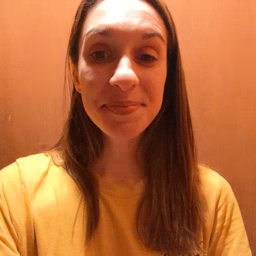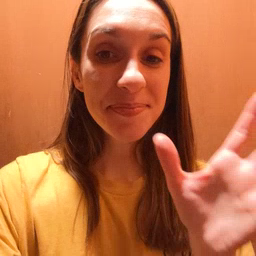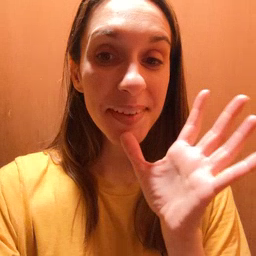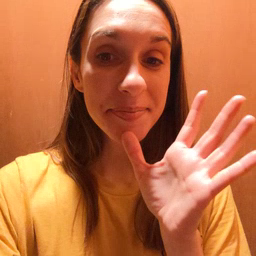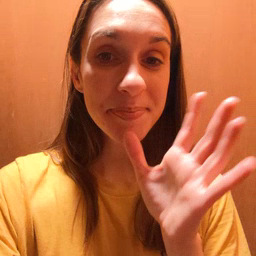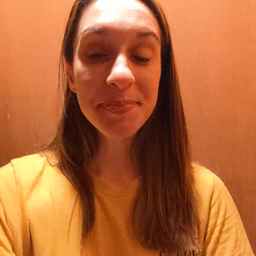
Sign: mom